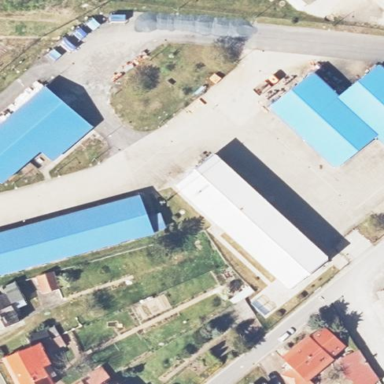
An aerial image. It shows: Vehicle depot.